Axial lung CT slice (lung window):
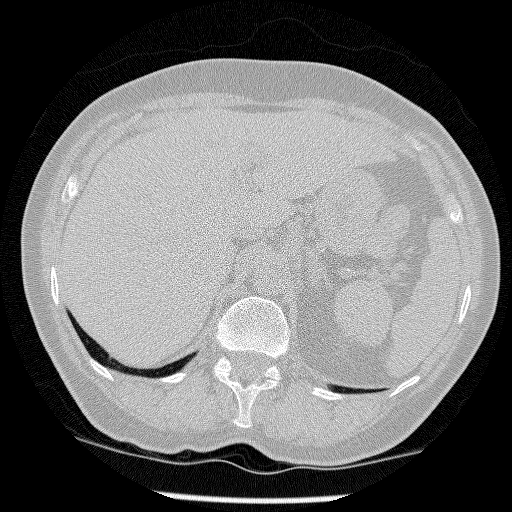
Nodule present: no